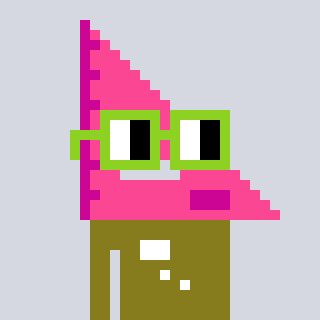
a pixel art character with square light green glasses, a squadron ruler-shaped head and a gunk-colored body on a cool background